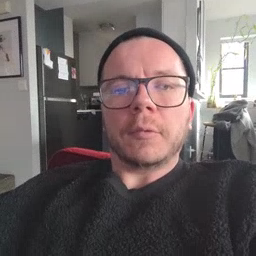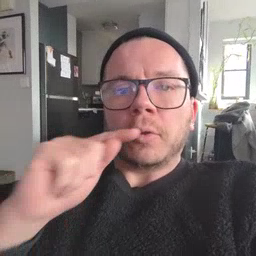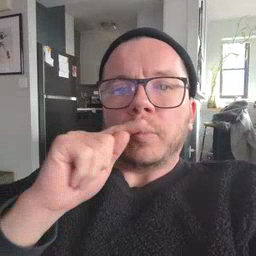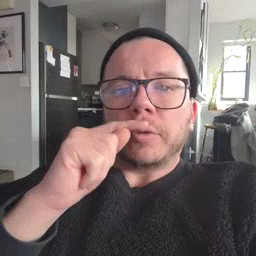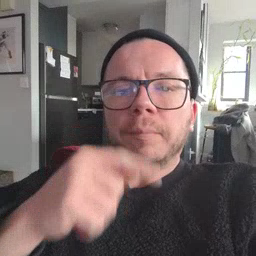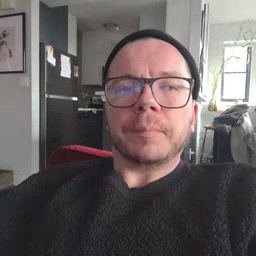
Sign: toothbrush